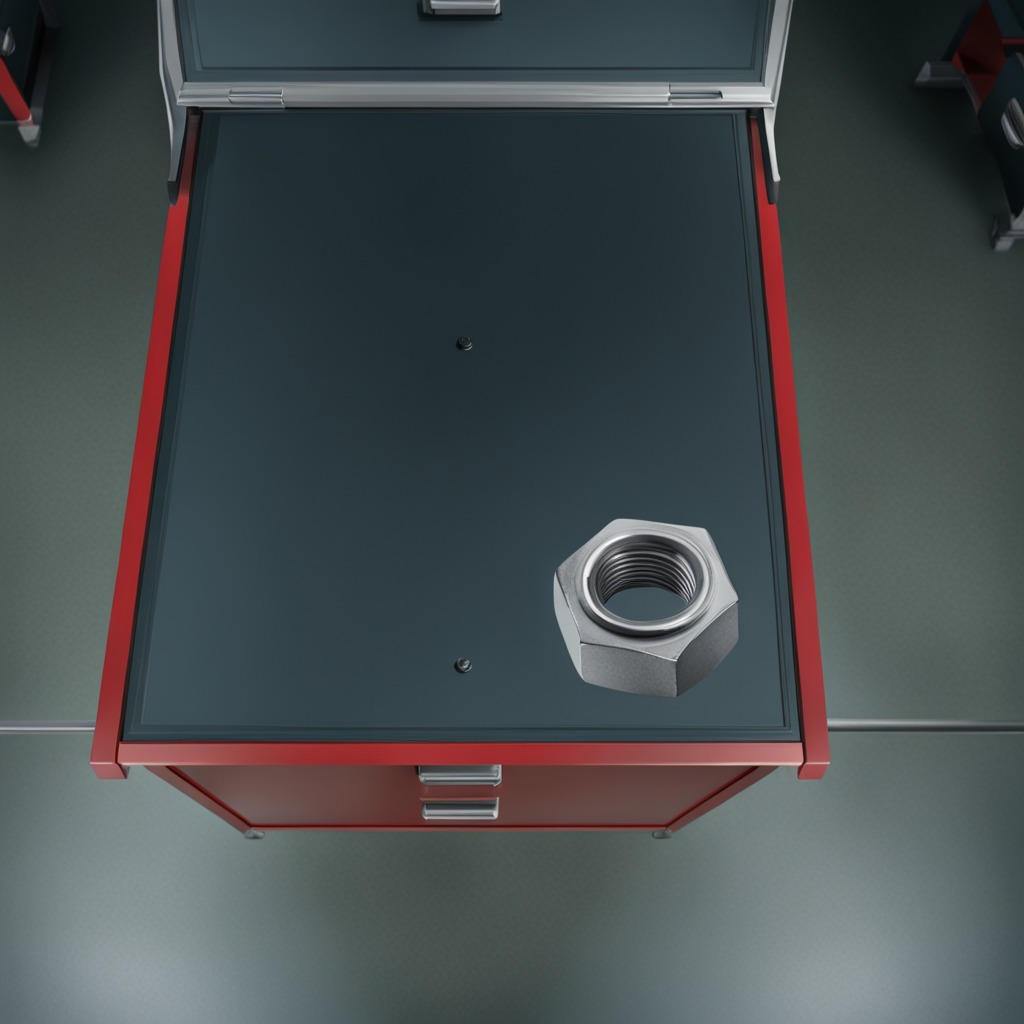
A metal nut is lying on the toolbox surface.